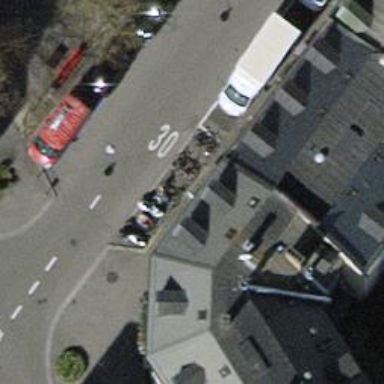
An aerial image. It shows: Bicycle parking area with stands available.